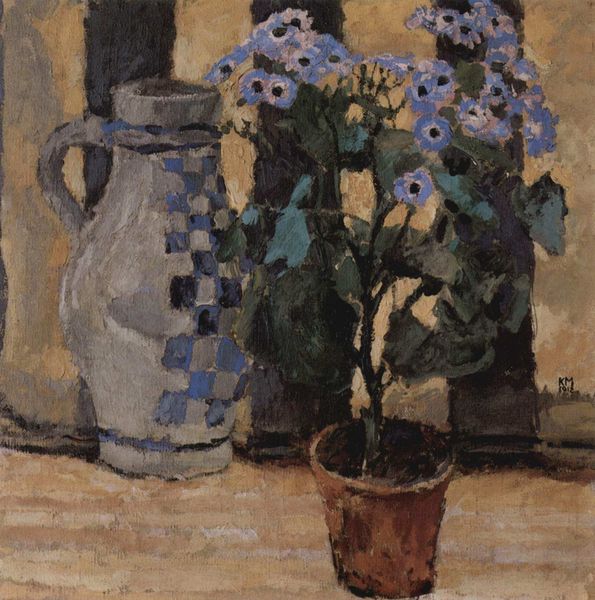
Titel: Blumenstock und Keramikkrug
Künstler: Koloman Moser
Standort: Wien
Institution: Sammlung Leopold
Schlagwörter: blau, blätter, dunkel, gemälde, schatten, wasser, weiß, grün, ocker, blume, blumen, braun, grau, hell, licht, schwarz, säulen, tisch, blüten, rot, zaun, beige, karo, malerei, muster, schachbrettmuster, wand, stehen, signatur, vorhang, erde, strauch, boden, interieur, pflanze, rosa, henkel, kanne, keramik, krug, stilleben, stillleben, ton, vase, hellblau, blumentopf, topf, lila, latten, tapete, gestreift, streifen, griff, karos, linie, karomuster, würfel, quadrate, topfpflanze, blumenstock, silleben, veilchen, balu, steingut, topfpflanzen, glasur, bembel, okker, fayence, steinzeug, blaue blume, schreifen, schwqarz, schwaarz, pflanzr, case, tupf, sachbrettmuster, bembl, steingutkrug, lieschen